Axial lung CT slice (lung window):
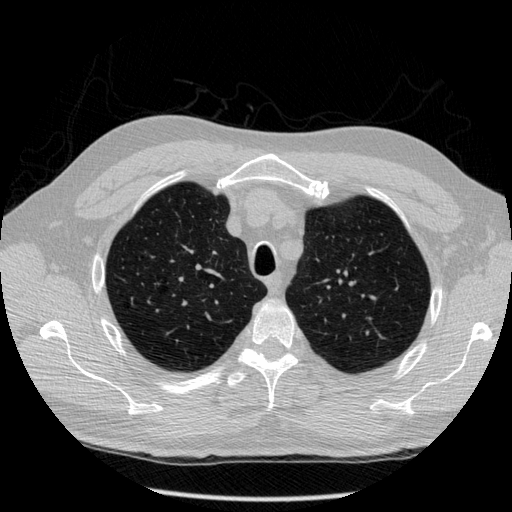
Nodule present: no